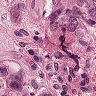
Metastatic tissue present: yes